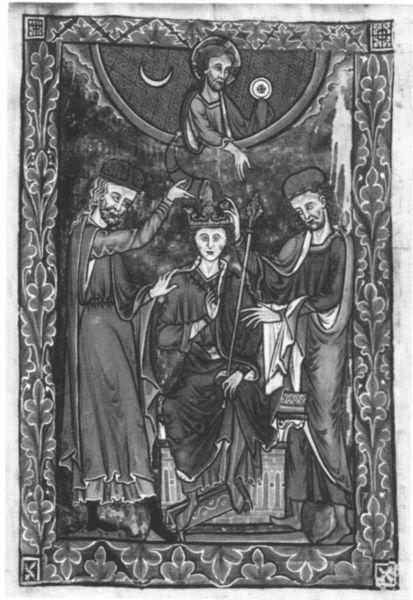
Titel: Rutland Psalter
Institution: London, British Library
Schlagwörter: blätter, ornament, bart, bibel, johannes, rahmen, füllhorn, horn, sonne, mutter, krone, stab, kaiser, könig, thron, dekor, deutsch, langweilig, mond, buch, halbmond, stich, seite, kugel, buchdruck, ecken, heiligenschein, christus, jesus, mittelalter, krönung, heilig, maria, welt, viereck, jeses